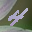
Label: 4